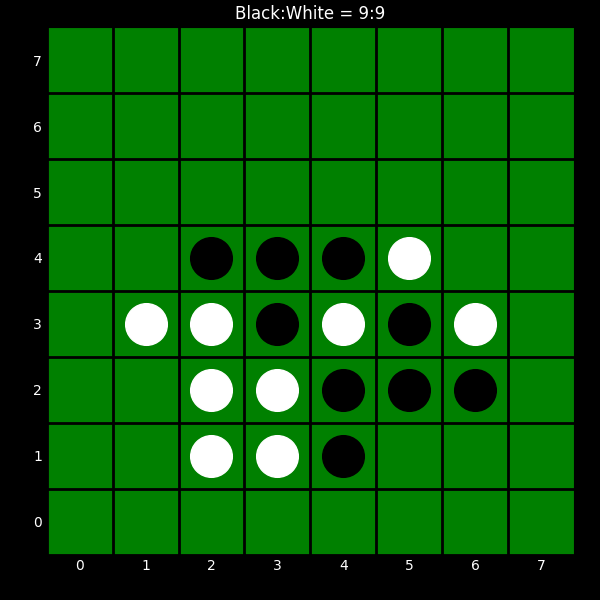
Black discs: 9
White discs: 9